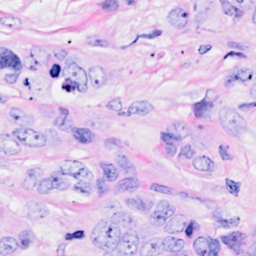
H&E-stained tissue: Breast